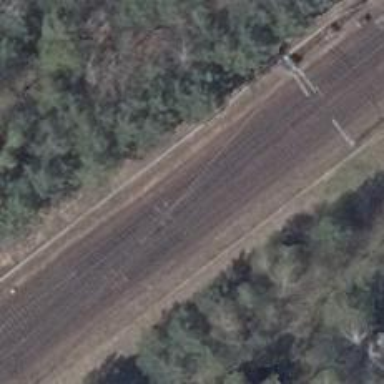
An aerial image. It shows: Railway track with contact line for electrification.